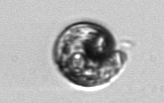
Label: Proterythropsis